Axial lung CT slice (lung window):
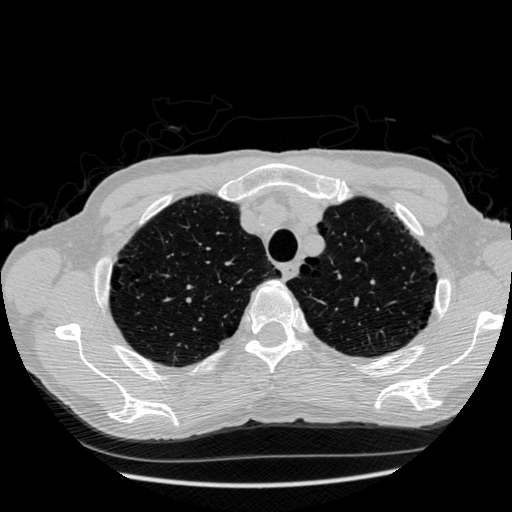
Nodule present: no